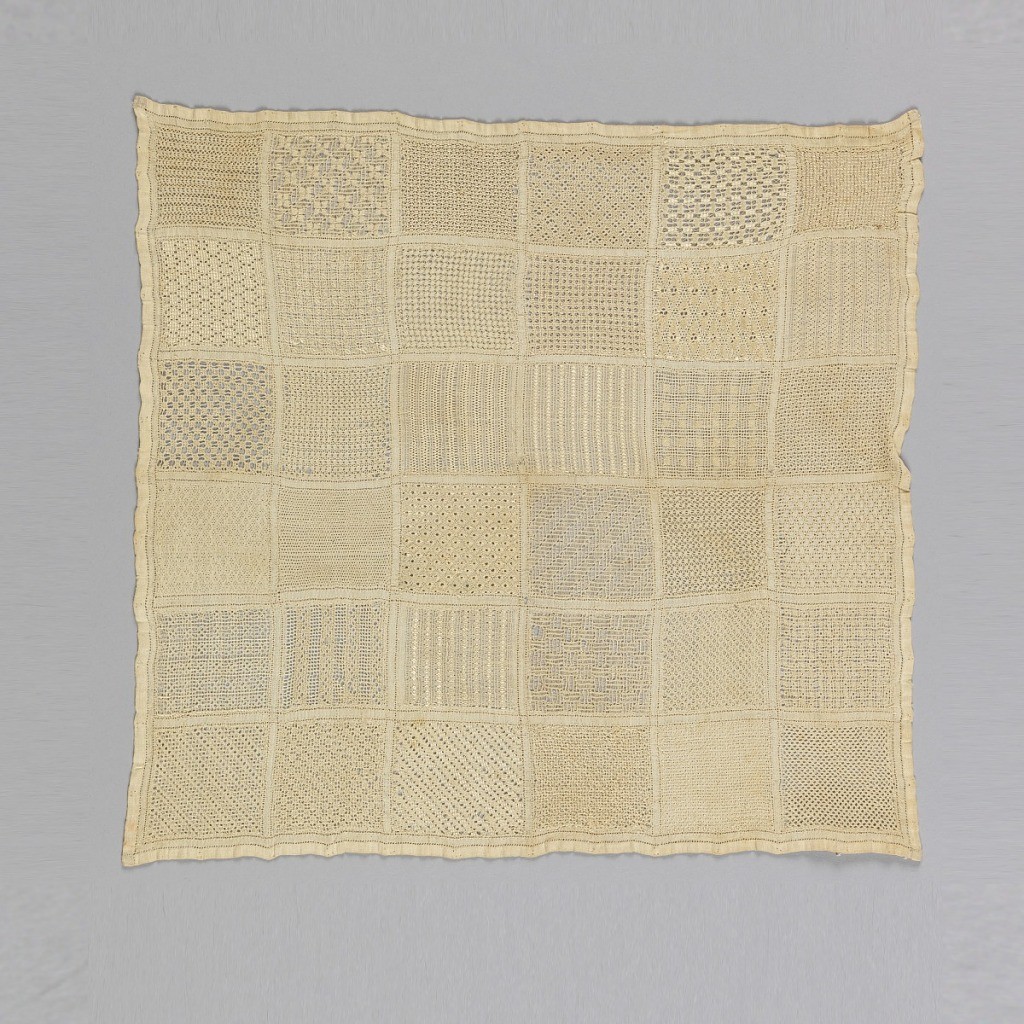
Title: Sampler
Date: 18th century
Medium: silk embroidery on linen foundation Technique: satin, darning, eyelet, overcastting and drawnwork on plain weave
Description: Thirty six patterns worked in embroidery and drawnwork.